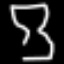
Label: hourglass